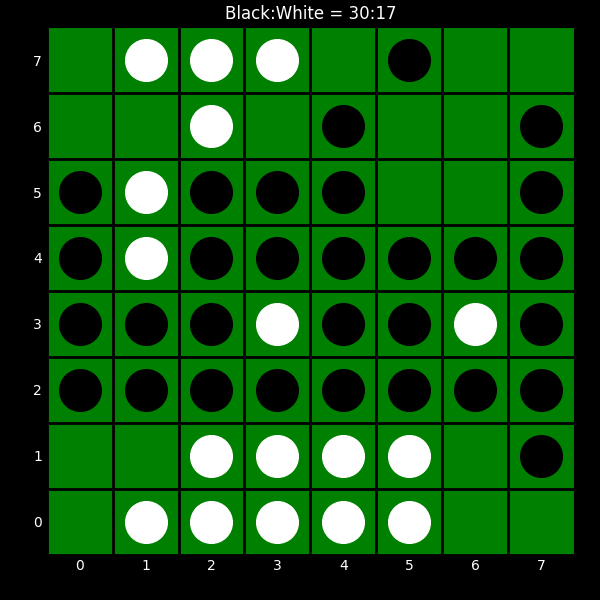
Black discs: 30
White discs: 17